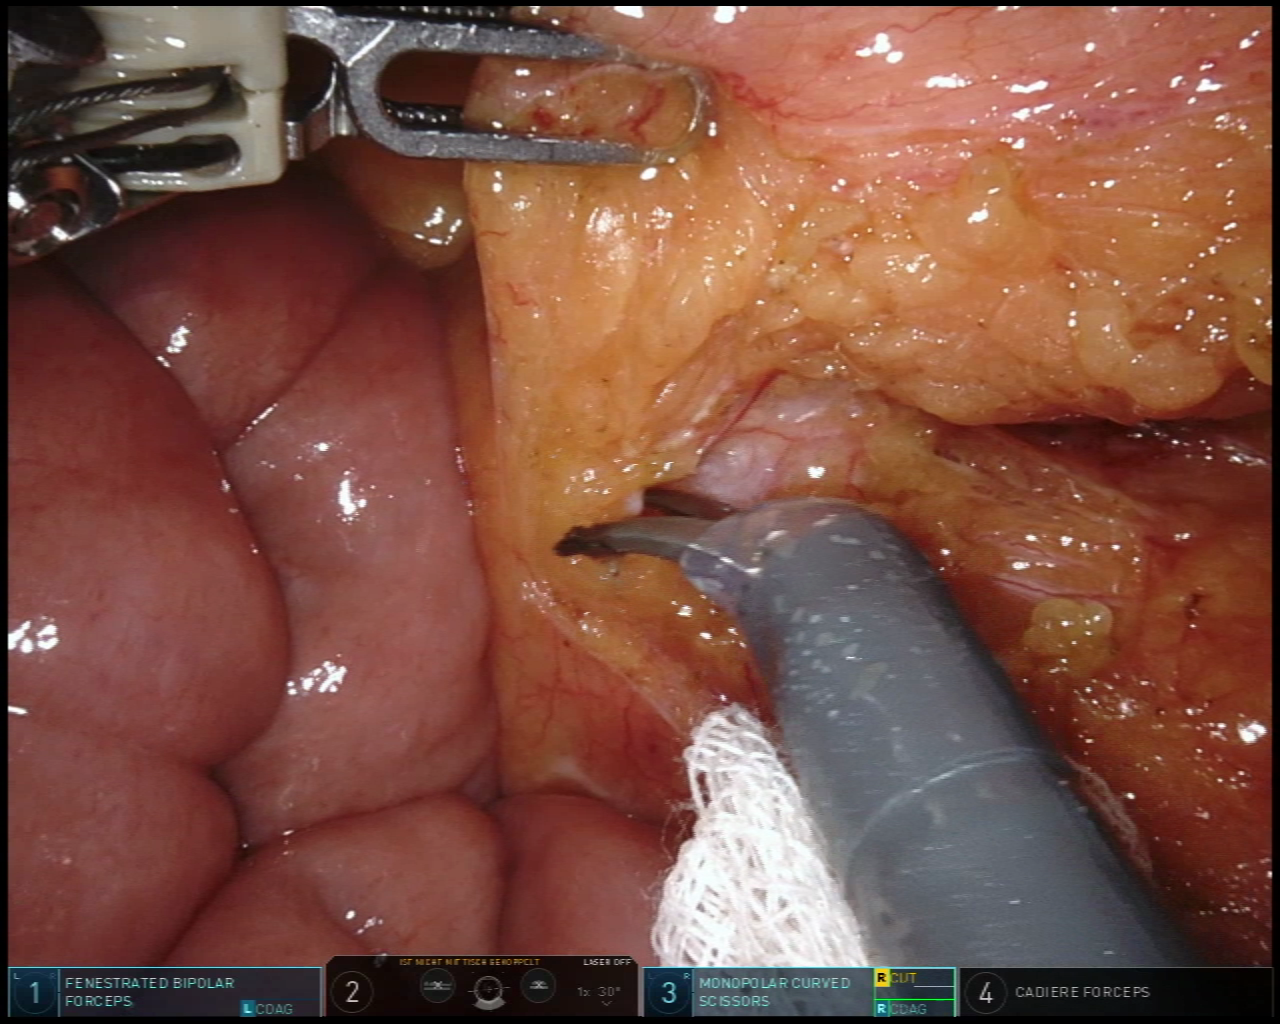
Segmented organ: small_intestine
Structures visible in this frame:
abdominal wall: yes
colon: no
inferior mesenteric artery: no
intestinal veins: no
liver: no
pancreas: no
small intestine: yes
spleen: no
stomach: no
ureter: yes
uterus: no
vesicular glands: no